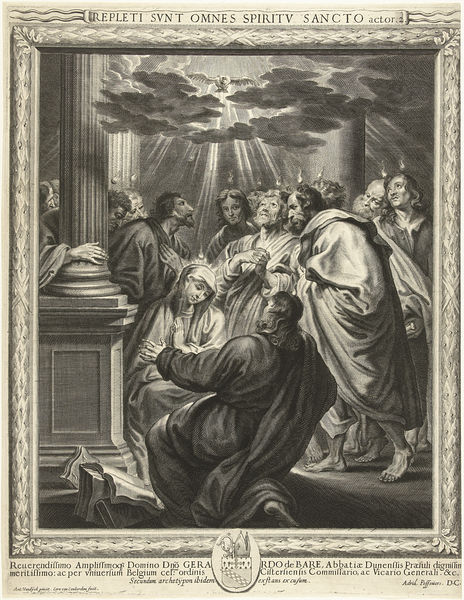
Titel: Pinksteren
Künstler: Cornelis van Caukercken
Standort: Amsterdam
Institution: Rijksmuseum
Schlagwörter: gemälde, wolken, grau, hell, licht, säule, taube, kirche, grafik, buch, flammen, strahlen, druck, seite, religiös, heilige, heilig, maria, kupferstich, geist, gottesmutter, apostel, pfingsten, heiliger geist, heilige geist